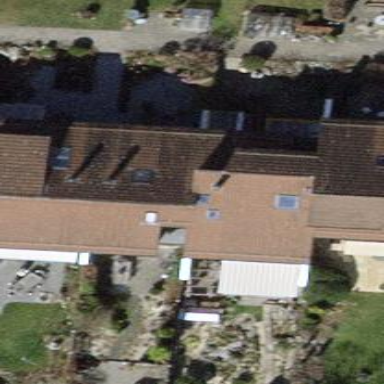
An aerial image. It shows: Terrace building.